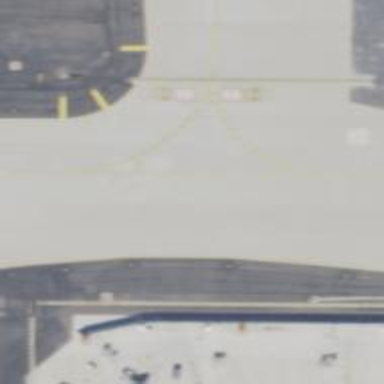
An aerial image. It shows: Image of taxiway at airport.